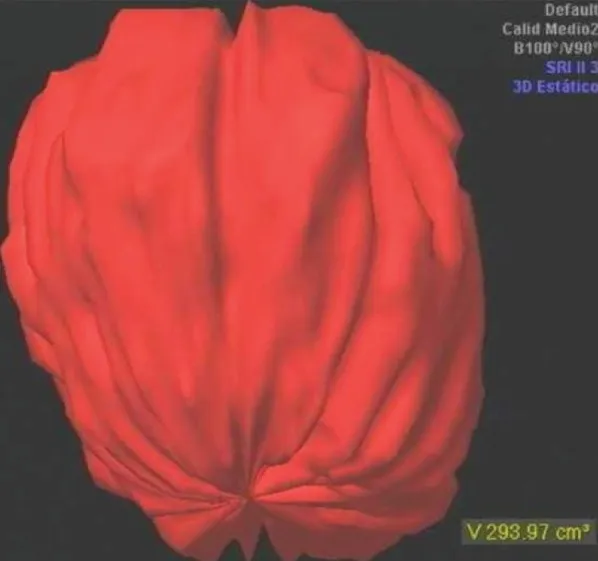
Volumetry with 3D echogram for measurement of the sarcomatous mass.
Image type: radiology (ct)